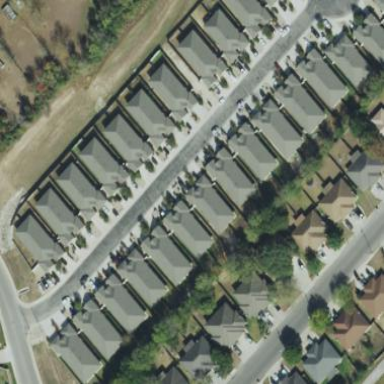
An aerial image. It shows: Residential area in subdivision.